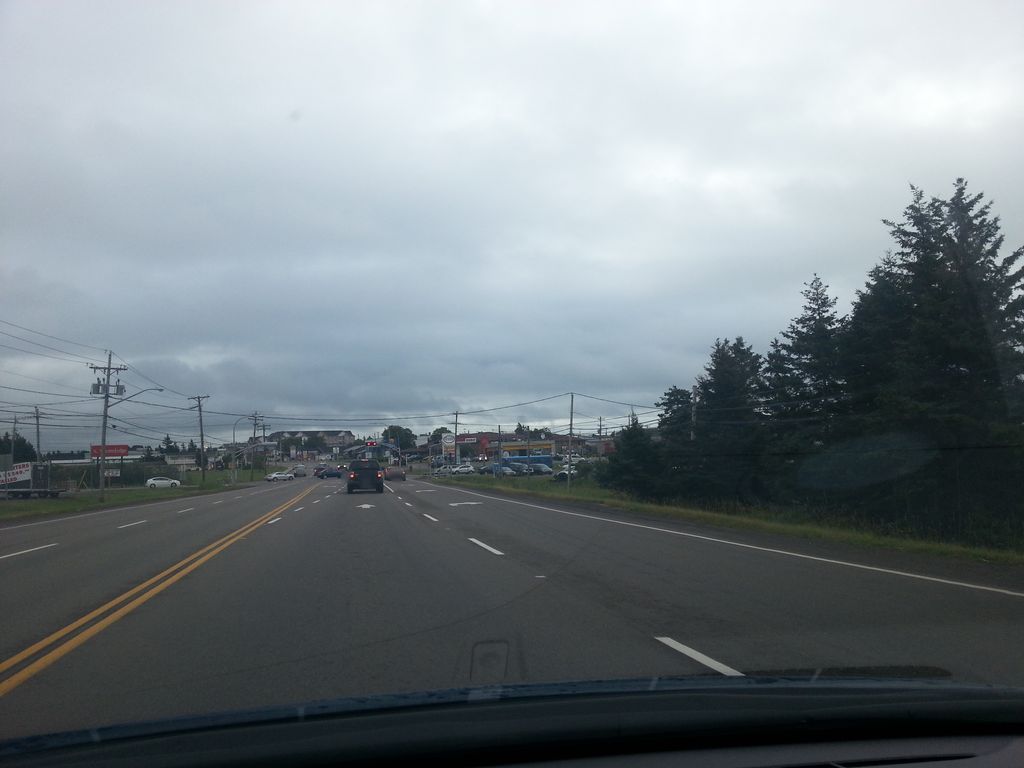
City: charlottetown